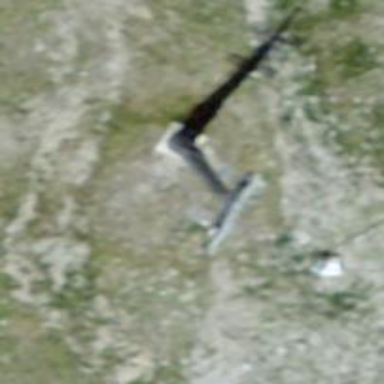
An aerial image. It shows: Pylon for aerialway.